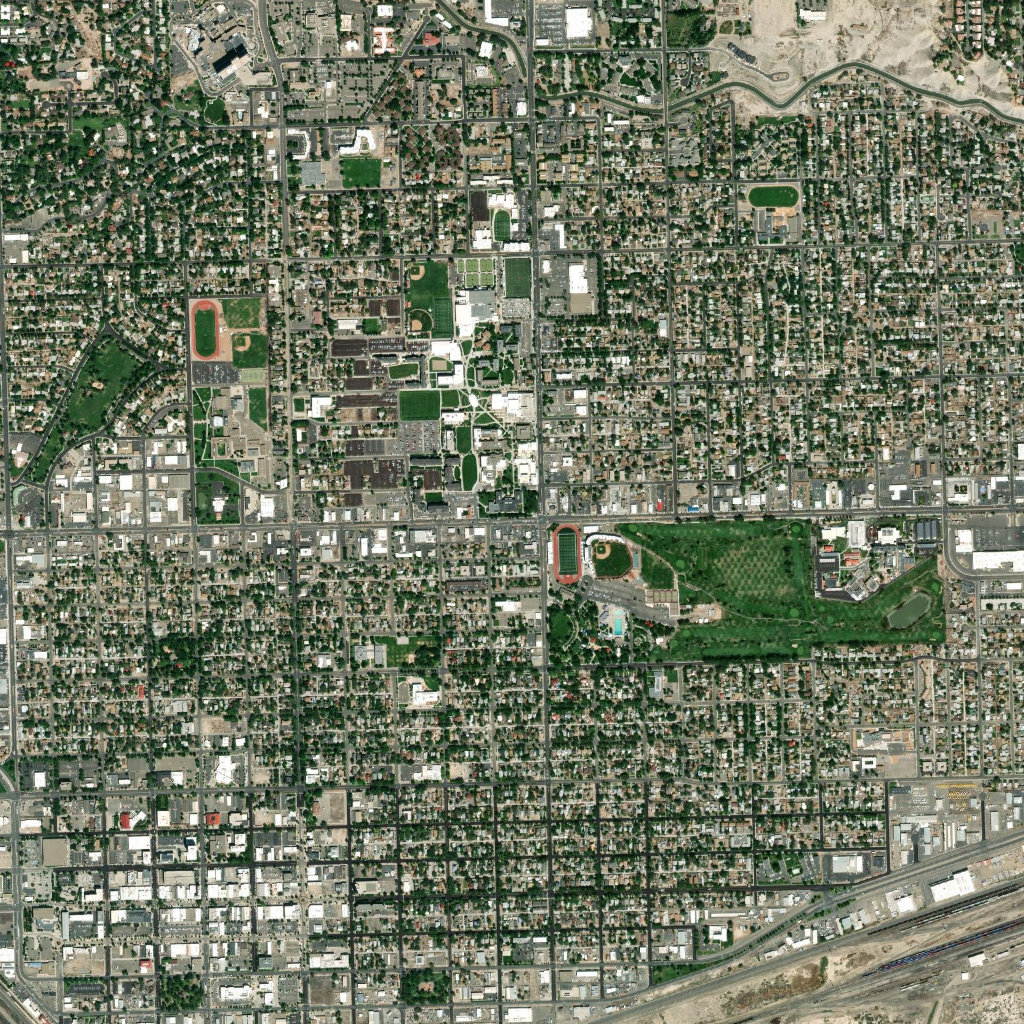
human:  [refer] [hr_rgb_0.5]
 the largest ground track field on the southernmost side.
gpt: <box>[[54, 51, 56, 57, 0]]</box>

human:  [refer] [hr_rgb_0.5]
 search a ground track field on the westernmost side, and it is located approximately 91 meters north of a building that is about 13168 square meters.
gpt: <box>[[18, 29, 21, 35, 0]]</box>